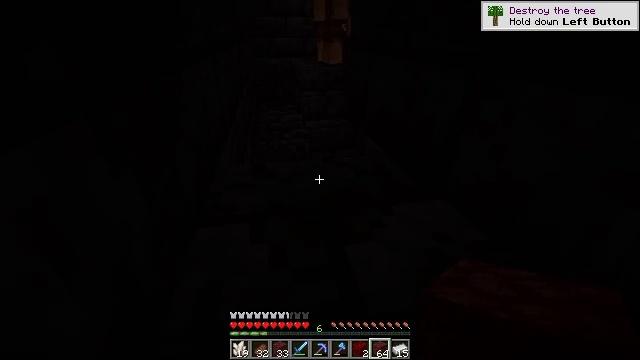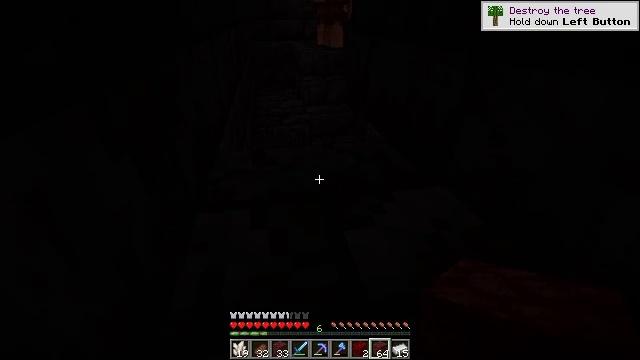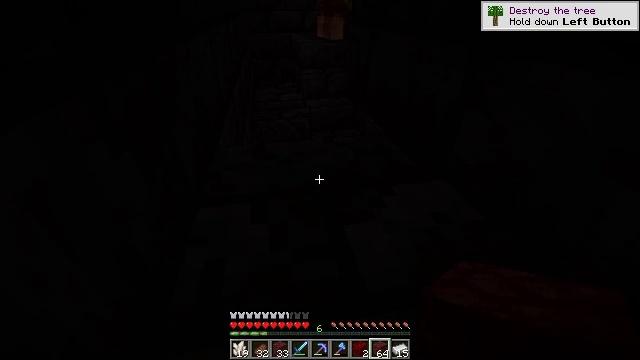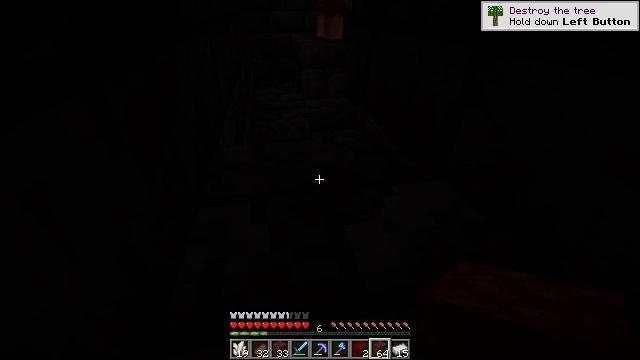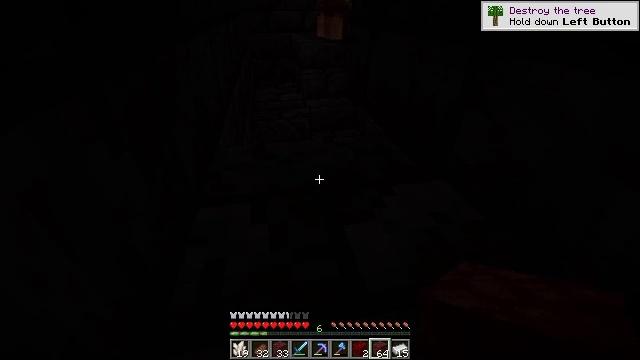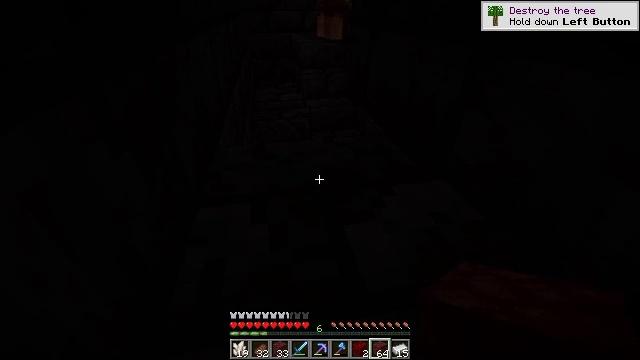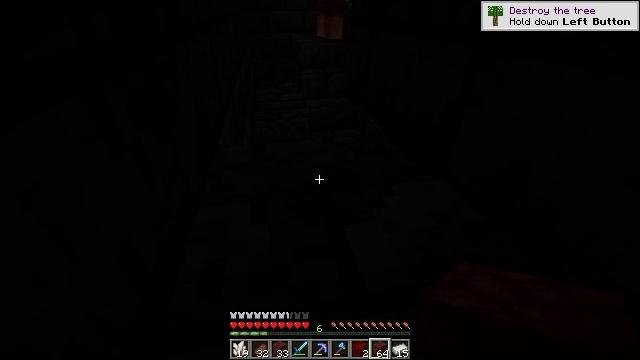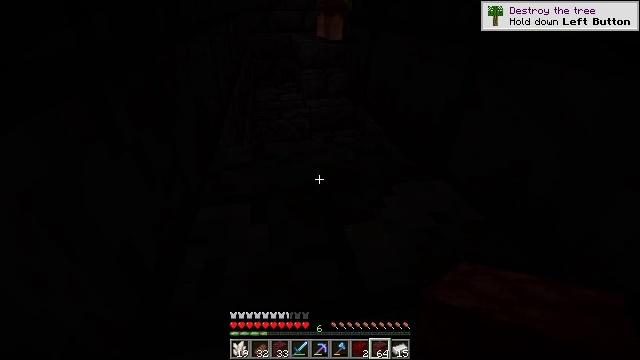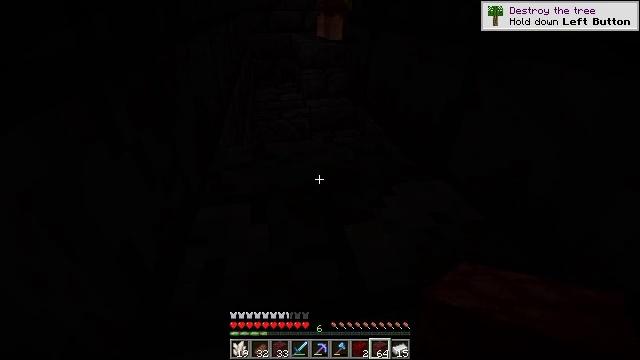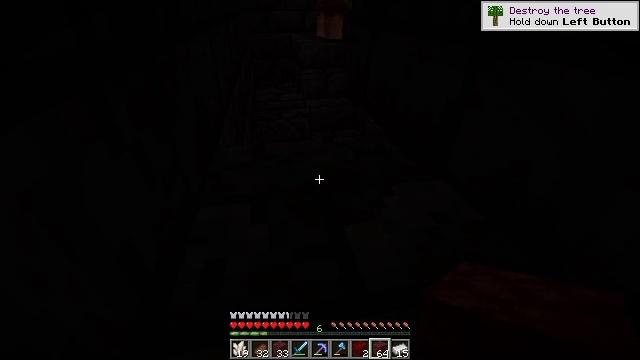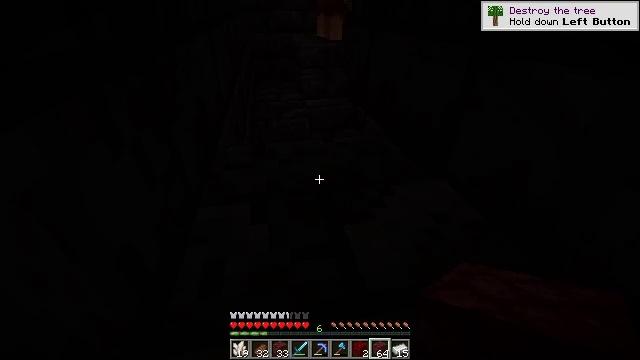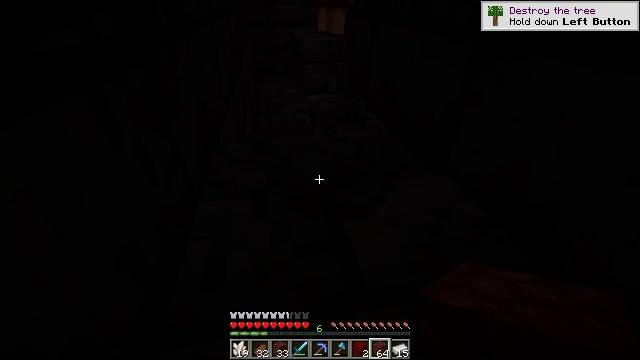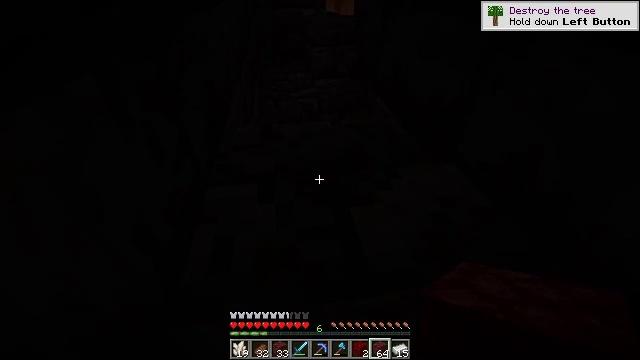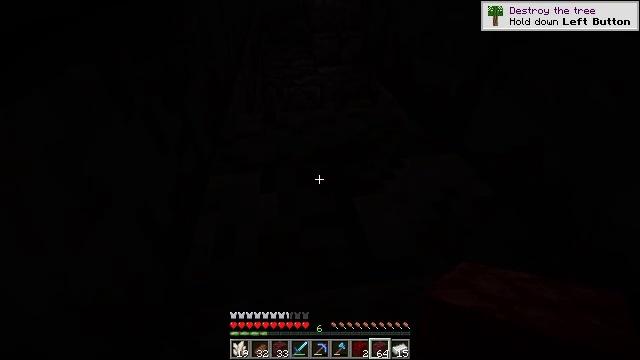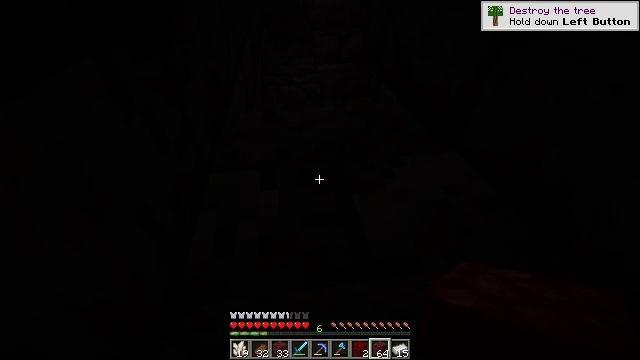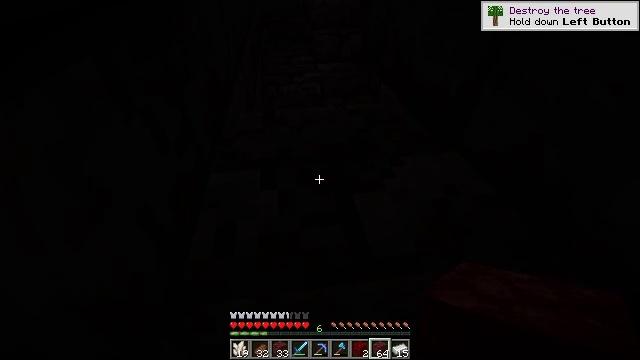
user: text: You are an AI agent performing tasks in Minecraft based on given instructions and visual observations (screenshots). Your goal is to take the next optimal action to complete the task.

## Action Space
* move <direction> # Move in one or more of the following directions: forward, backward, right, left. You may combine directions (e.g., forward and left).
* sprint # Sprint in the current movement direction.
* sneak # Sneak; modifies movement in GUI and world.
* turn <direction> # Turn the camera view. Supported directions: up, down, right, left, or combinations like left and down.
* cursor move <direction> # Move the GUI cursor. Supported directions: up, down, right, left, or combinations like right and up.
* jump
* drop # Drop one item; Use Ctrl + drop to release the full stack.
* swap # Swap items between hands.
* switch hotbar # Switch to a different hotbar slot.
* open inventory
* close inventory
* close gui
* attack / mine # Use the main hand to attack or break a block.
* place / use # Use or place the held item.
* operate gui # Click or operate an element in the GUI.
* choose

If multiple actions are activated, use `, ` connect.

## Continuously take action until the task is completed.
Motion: motion action
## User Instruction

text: Break the cracked polished blackstone bricks.
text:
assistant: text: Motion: turn down
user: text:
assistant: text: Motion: turn down
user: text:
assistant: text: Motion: no_op
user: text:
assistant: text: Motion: no_op
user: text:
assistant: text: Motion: no_op
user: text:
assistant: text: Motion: no_op
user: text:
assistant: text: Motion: no_op
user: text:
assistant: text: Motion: no_op
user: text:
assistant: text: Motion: no_op
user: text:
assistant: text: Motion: no_op
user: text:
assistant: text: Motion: no_op
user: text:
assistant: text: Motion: turn left and down
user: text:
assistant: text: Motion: turn down
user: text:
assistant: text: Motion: no_op
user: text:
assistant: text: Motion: no_op
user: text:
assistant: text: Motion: no_op
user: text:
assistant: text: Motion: no_op
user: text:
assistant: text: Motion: no_op
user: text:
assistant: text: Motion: no_op
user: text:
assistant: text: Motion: no_op
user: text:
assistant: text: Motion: no_op
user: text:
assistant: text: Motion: no_op
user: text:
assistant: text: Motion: no_op
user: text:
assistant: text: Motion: no_op
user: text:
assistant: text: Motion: no_op
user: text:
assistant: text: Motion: no_op
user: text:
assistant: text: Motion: no_op
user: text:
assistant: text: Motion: no_op
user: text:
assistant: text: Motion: no_op
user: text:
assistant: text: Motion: no_op